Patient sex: M
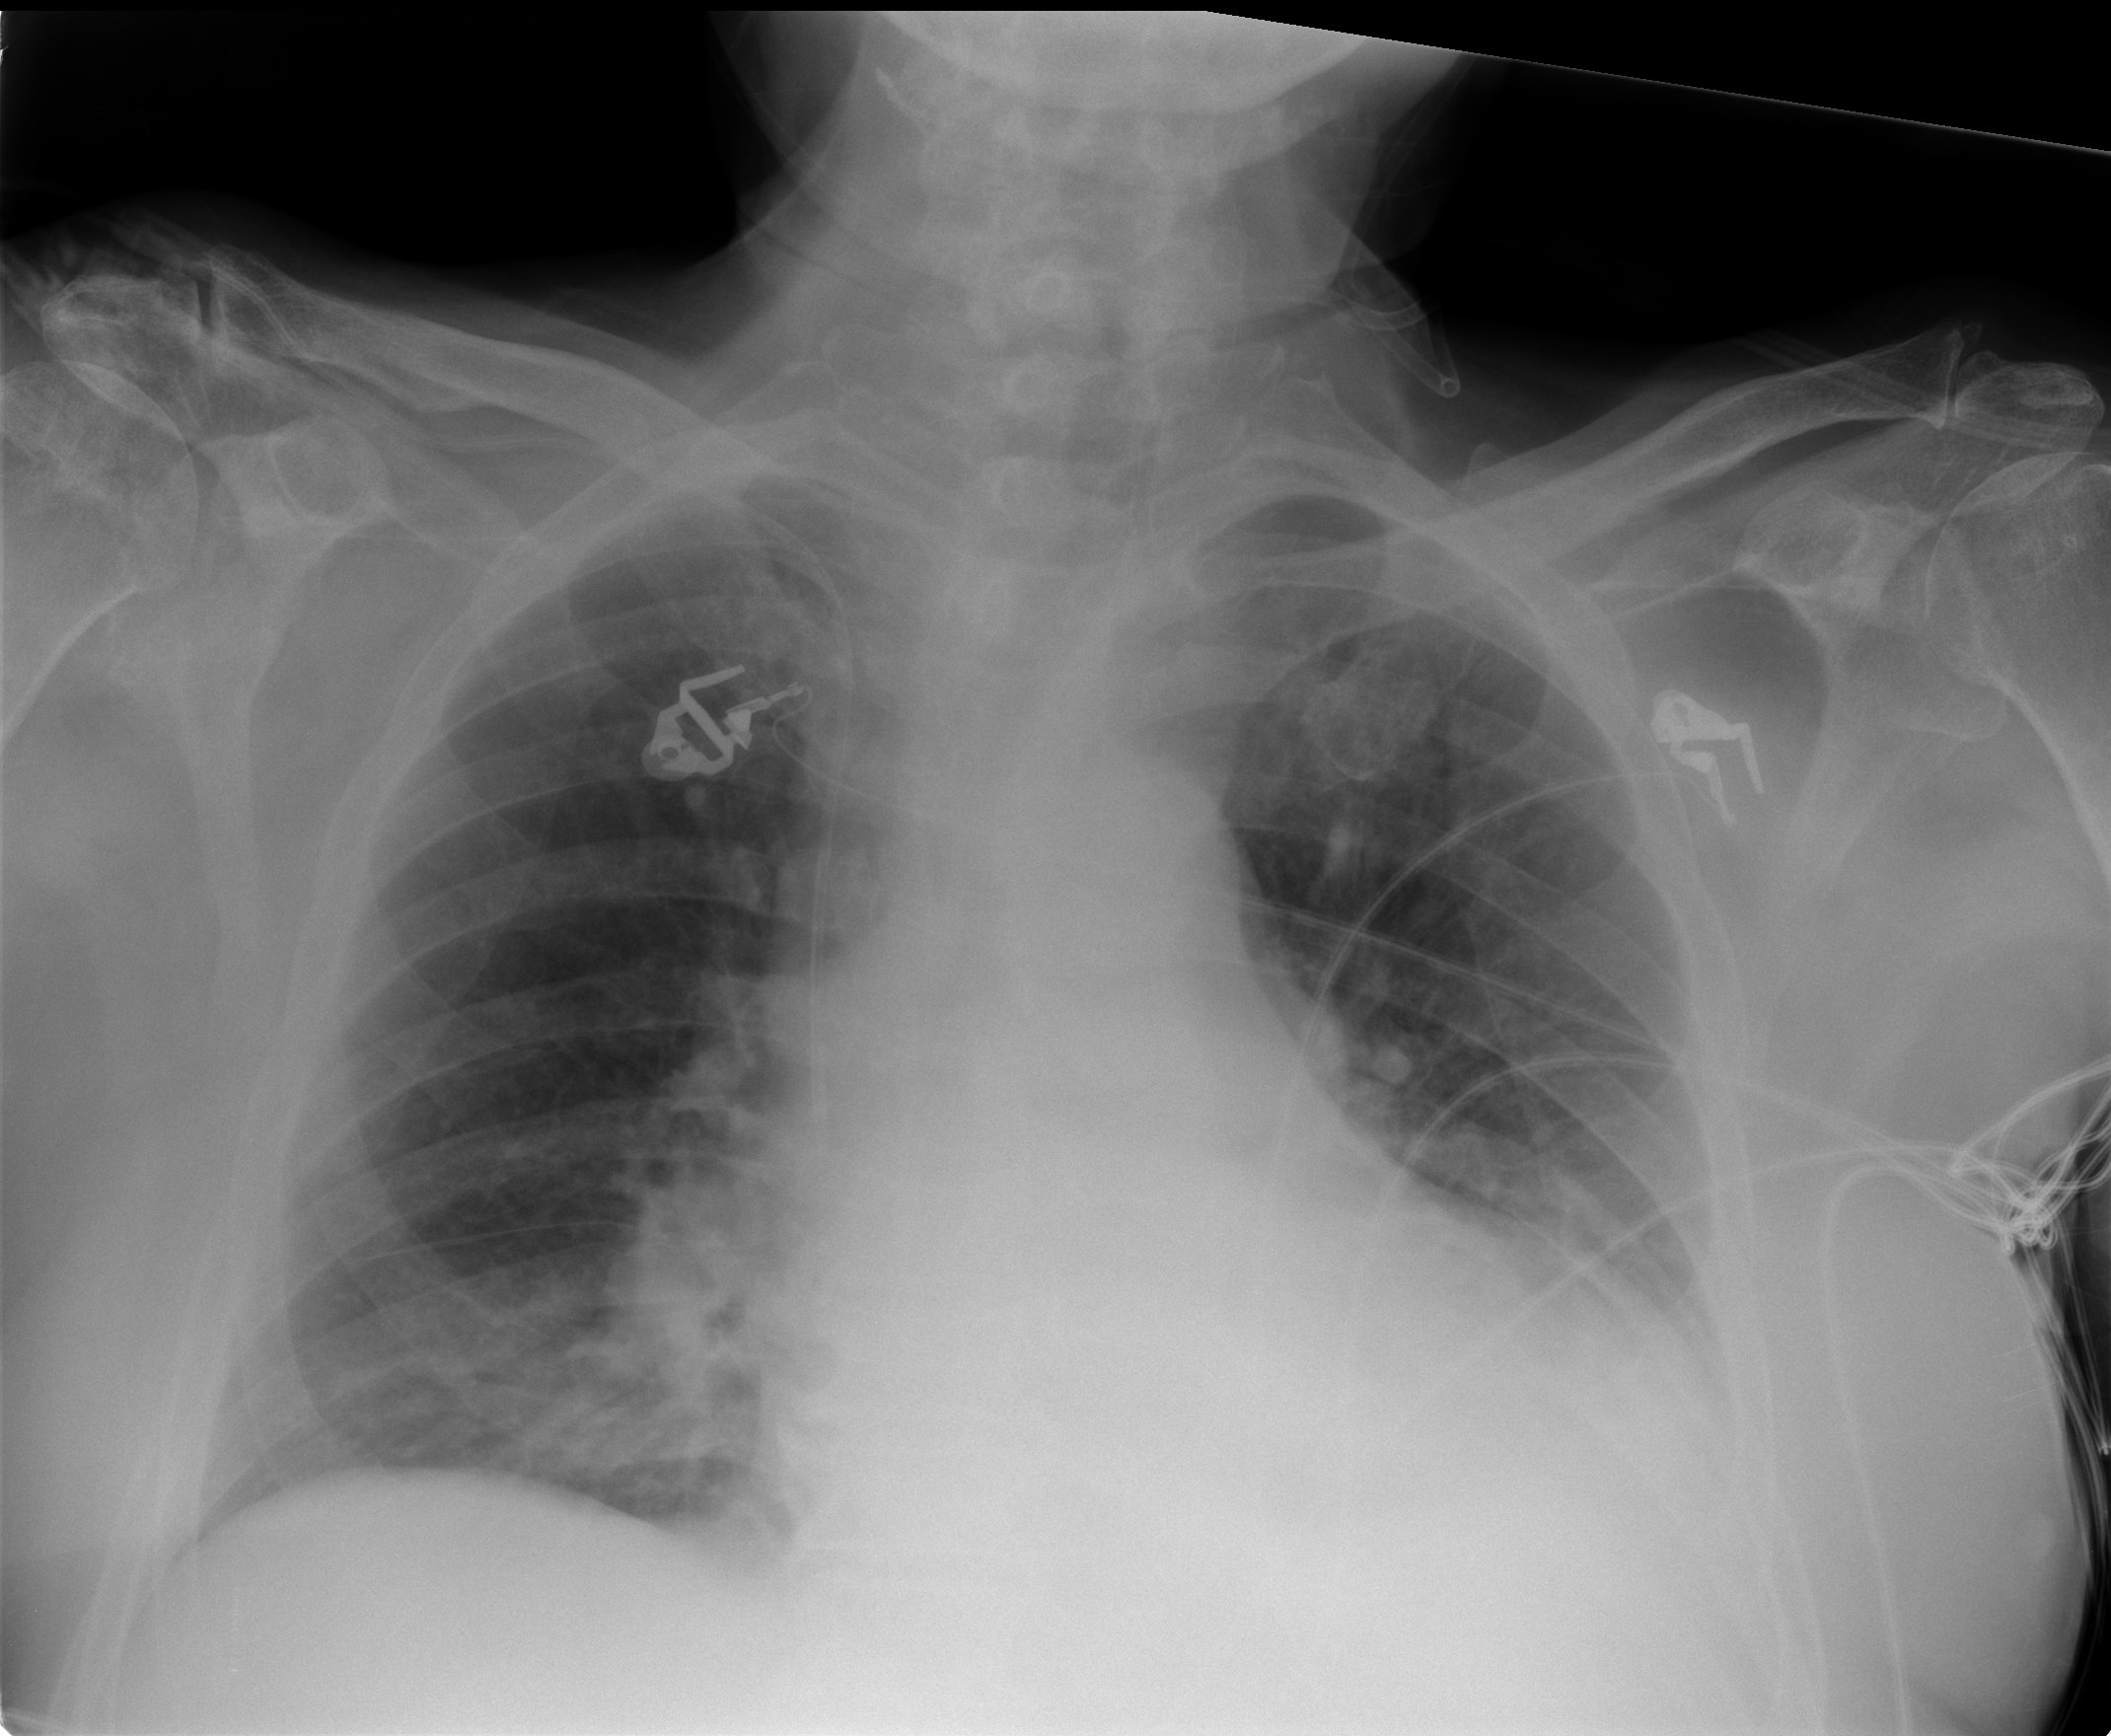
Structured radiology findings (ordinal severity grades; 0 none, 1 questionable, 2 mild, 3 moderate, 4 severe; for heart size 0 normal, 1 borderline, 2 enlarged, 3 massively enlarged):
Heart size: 2
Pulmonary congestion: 0
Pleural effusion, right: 0
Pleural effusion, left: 2
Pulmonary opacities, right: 2
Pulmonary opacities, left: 1
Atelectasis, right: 2
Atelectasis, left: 2